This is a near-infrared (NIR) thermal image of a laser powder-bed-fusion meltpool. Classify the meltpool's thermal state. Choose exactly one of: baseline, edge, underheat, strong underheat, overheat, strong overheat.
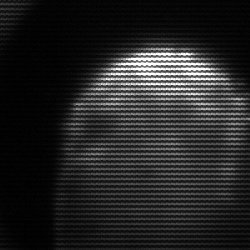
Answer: edge